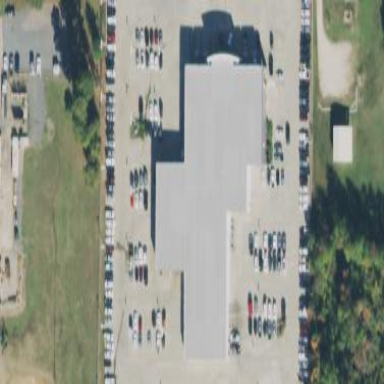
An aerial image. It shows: Retail building with car shop.